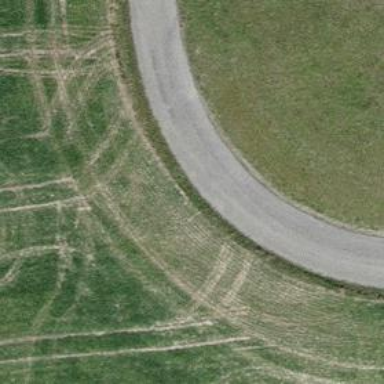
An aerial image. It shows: Residential road through agricultural land.